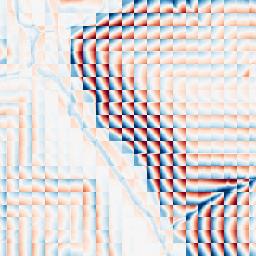
Category: wavelet
Decomposition family: wavelet_dwt
Decomposition parameters: wavelet: haar
level: 4
Upsampling method: nearest
Upsampling parameters: scale: 8
Upsampling scale: 8